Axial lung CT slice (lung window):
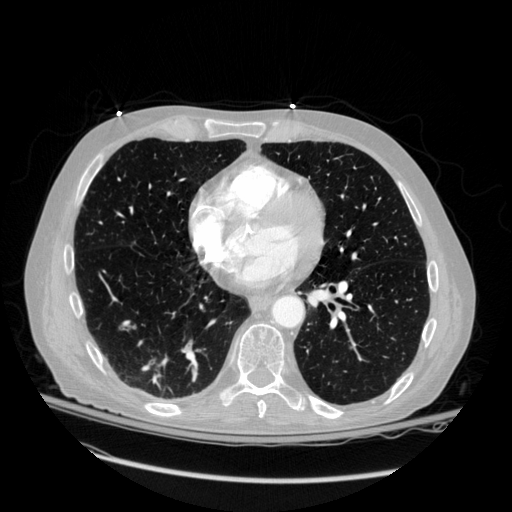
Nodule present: no